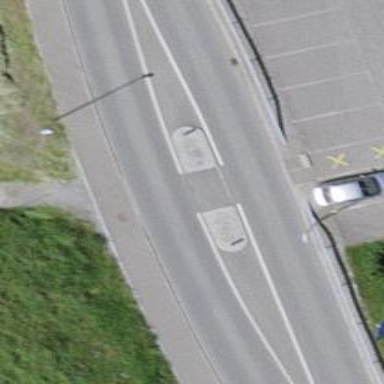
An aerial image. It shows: Unmarked crossing with pedestrian island.